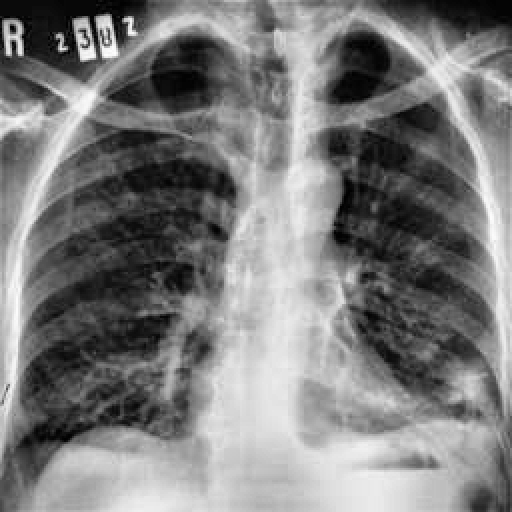
Finding: TUBERCULOSIS